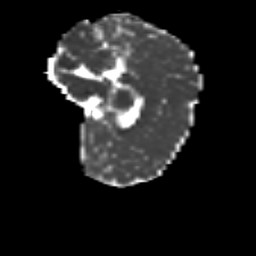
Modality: MD
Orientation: sagittal
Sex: female
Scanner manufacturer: siemens
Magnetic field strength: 3 T
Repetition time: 5 s
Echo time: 0.071 s